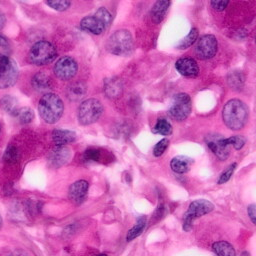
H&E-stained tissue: Pancreatic